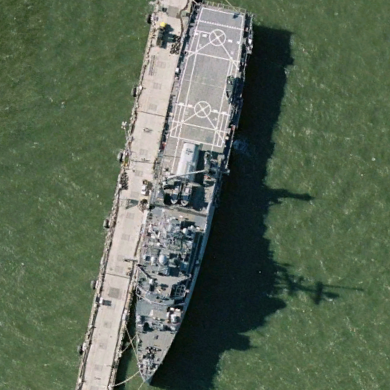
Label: Whitby_Island-class_dock_landing_ship